Field crop: tomato
Growth stage: 2
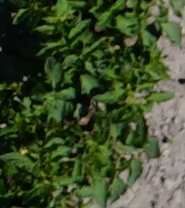
Species: tomato